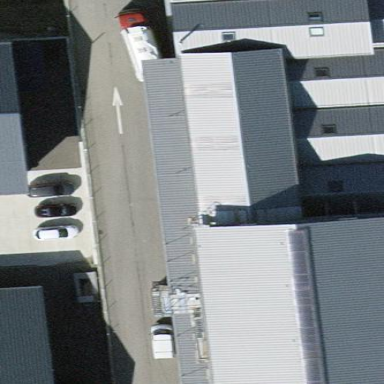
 and it runs along the orientation of the building."